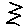
Label: zigzag